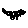
Label: cat